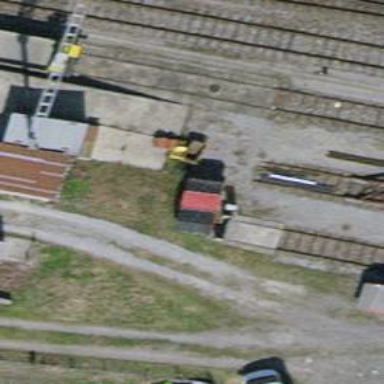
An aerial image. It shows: Railway buffer stop.